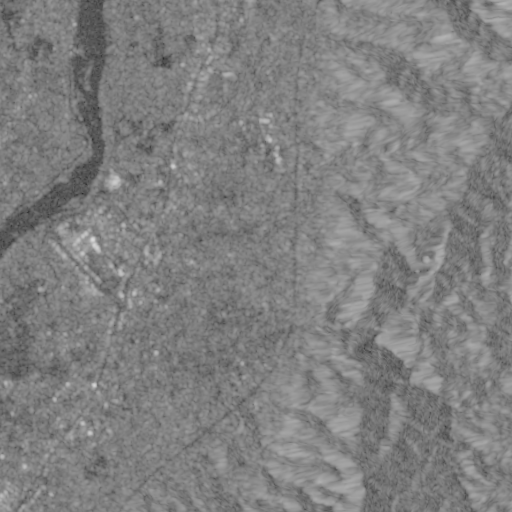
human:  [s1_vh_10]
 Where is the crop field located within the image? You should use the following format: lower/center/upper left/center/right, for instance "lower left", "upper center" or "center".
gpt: The crop field is located in the upper left of the image.
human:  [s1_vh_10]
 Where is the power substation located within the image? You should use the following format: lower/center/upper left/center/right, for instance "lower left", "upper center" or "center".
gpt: The power substation is located in the upper center of the image.
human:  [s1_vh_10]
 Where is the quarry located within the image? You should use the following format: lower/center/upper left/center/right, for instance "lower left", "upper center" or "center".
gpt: There is no quarry in the image.

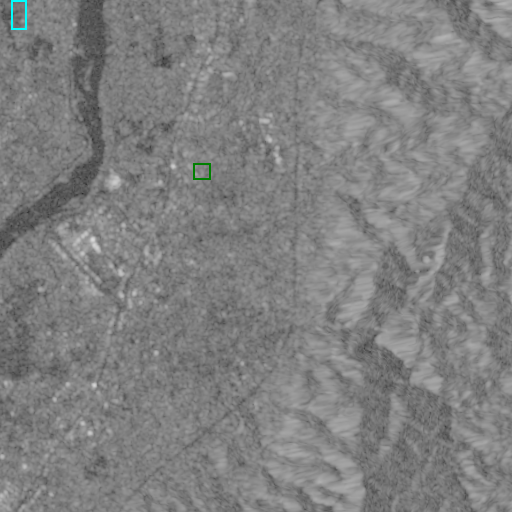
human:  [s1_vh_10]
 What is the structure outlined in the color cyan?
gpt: The structure outlined in cyan is a crop field.
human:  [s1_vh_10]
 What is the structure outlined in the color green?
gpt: The structure outlined in green is a power substation.
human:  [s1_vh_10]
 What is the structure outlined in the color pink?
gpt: There is no pink outline.